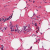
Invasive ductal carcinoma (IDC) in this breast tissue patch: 0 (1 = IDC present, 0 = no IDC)